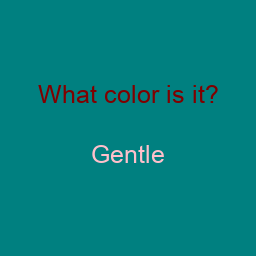
Color: pink
Background color: teal
Question text color: maroon